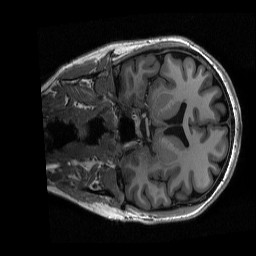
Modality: T1w
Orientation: coronal
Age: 29
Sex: female
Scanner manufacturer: siemens
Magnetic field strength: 3 T
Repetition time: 2.3 s
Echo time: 0.00298 s